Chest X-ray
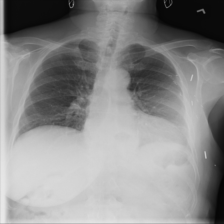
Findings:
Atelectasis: negative
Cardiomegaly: negative
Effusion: negative
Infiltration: negative
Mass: negative
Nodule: negative
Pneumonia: negative
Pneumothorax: negative
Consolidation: negative
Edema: negative
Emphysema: negative
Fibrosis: negative
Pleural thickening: negative
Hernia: negative